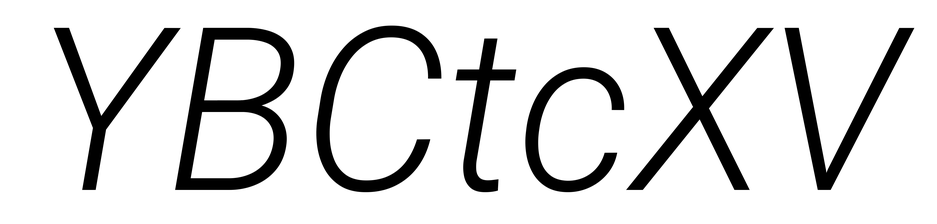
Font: Roboto-Italic_Light_Italic